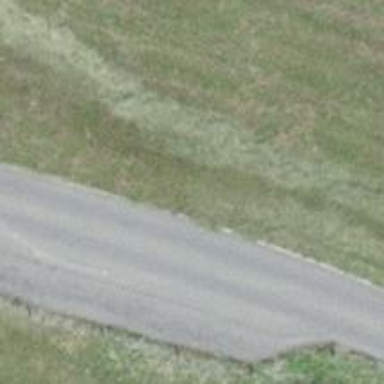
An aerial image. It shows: Passing place on the road.